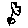
Label: flower